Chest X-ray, AP view. Patient: 53 years old, sex M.
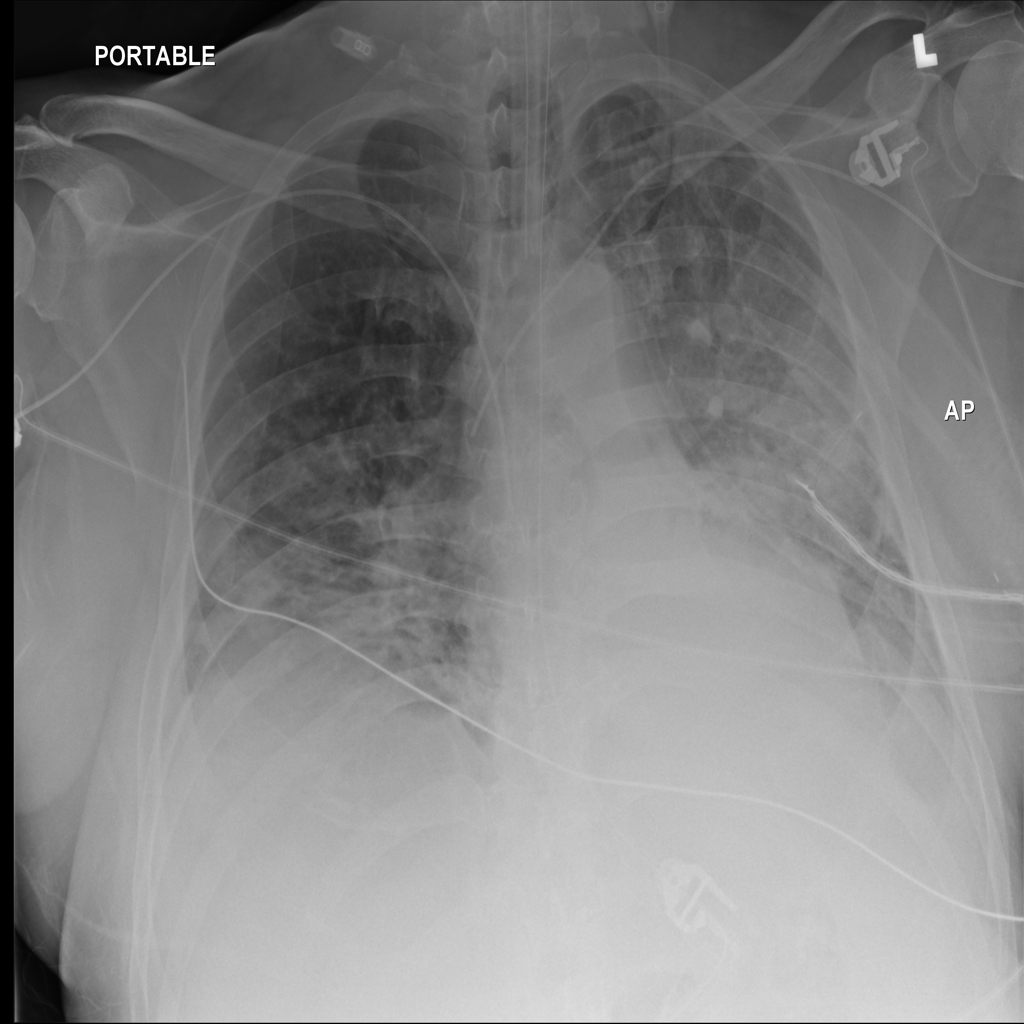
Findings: No Finding